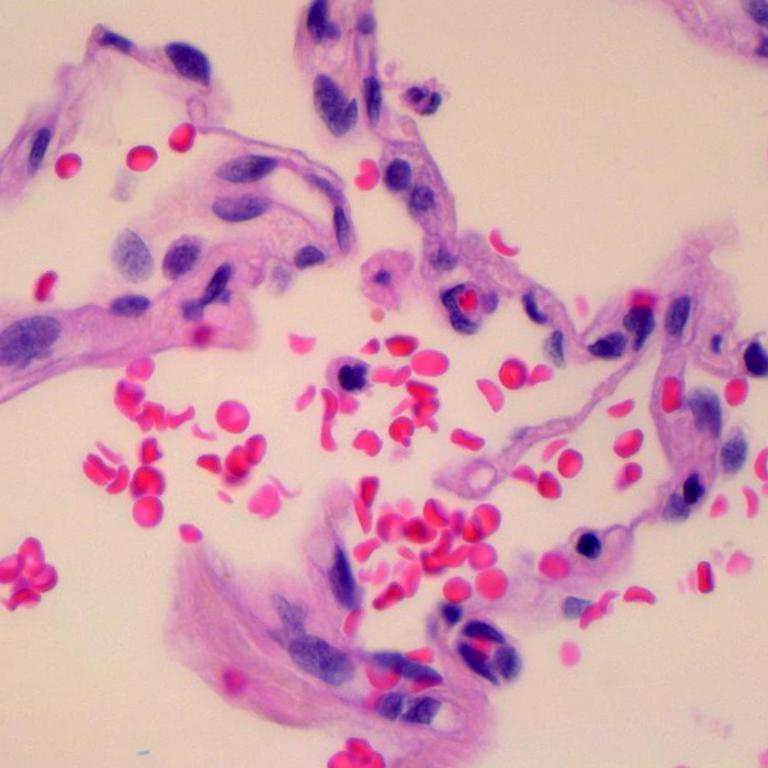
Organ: lung
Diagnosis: benign